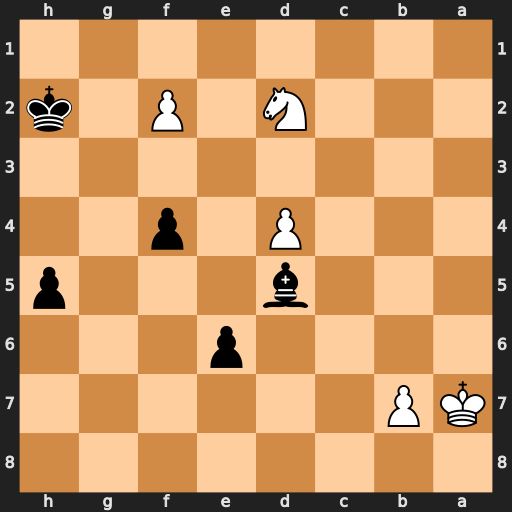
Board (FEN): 8/KP6/4p3/3b3p/3P1p2/8/3N1P1k/8
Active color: b
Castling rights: -
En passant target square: -
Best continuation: Bxb7 Kxb7 Kg2 d5 exd5